【题型】解答题　【知识点】平面几何　【难度】medium
新定义：在直角三角形中，直角边与斜边之差的绝对值较小的一个称为该直角三角形的“正减值”；直角三角形两直角边之差的绝对值称为该直角三角形的“余减值”。

(1) 求证：当直角三角形“正减值”最大时“余减值”最小；

(2) 设某直角三角形正减值的大小为 $\alpha$，余减值的大小为 $\beta$，试判断“$\sin\alpha + \sin\beta = 2$”是“该直角三角形三边长度可构成等差数列”的什么条件并说明理由；

(3) 如图所示，从双曲线 $\frac{x^2}{a^2} - \frac{y^2}{b^2} = 1\ (a>0,b>0)$ 的左焦点 $F$ 引圆 $x^2 + y^2 = a^2$ 的切线，切点为 $T$，延长 $FT$ 交双曲线右支于点 $P$，若 $M$ 为线段 $FP$ 的中点，$O$ 为坐标原点，且 $|MT|>a$，请选择图中任意几点连接（不添加点），构造出两个直角三角形，满足其中一个直角三角形的正减值与另一个直角三角形的余减值相同并说明理由。
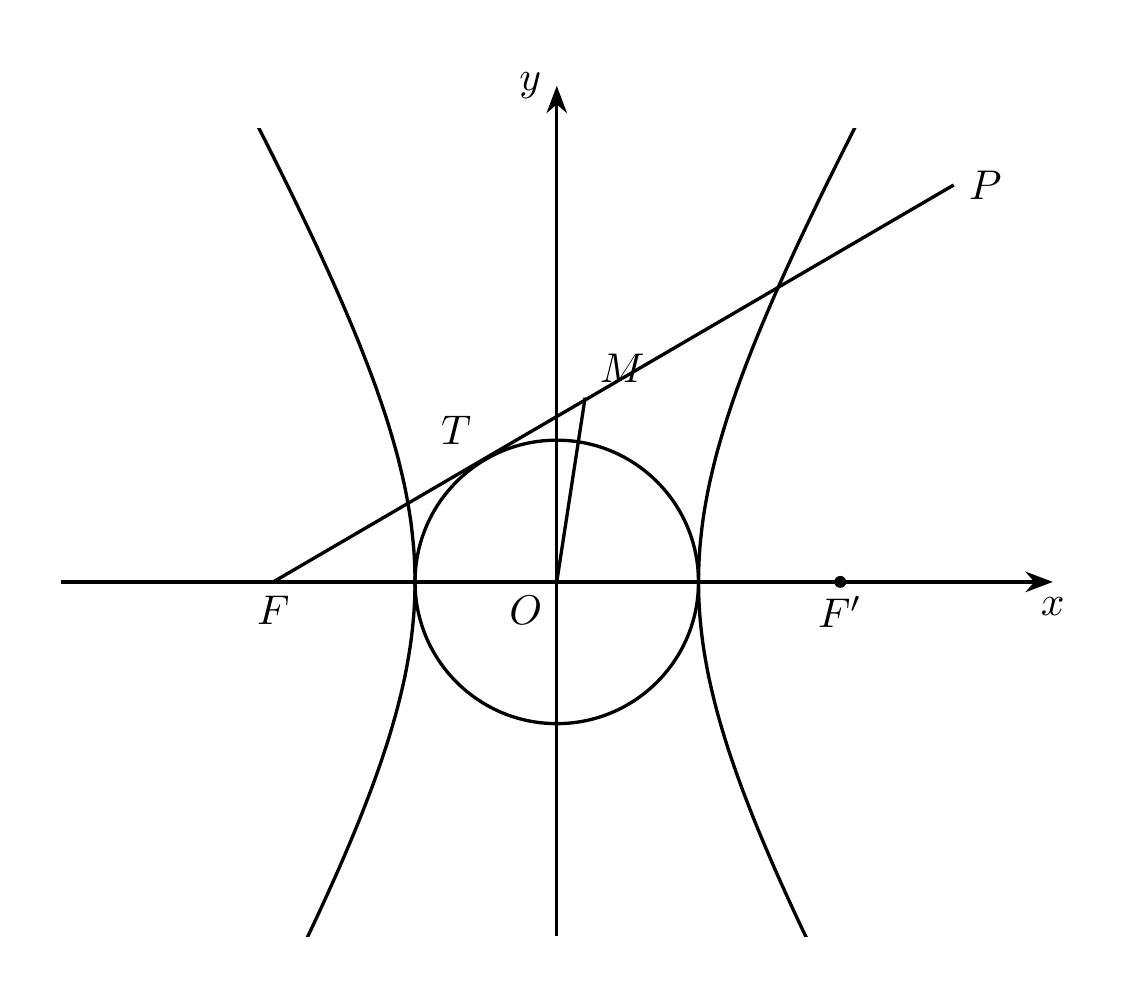
【解答】
\textbf{【答案】}
(1) 证明见解析
(2) 既不充分也非必要条件，理由见解析
(3) 连接 $OT$，理由见解析

\vspace{1em}
\textbf{【分析】}
(1) 设三边 $a \leq b < c$，则正减值 $d = c - b$，解 $a = \sqrt{d(2b + d)}$ 得 $d \leq b$ 得出 $d$ 的最大值，进而计算此时三边长度即可判断；
(2) 当三边成等差数列时 $\alpha = \beta$，当 $\sin\alpha + \sin\beta = 2$ 时 $\sin\alpha = \sin\beta = 1$，由 $\alpha = \beta$ 和 $\sin\alpha = \sin\beta = 1$ 的关系可判断；
(3) 连接 $OT$，根据三角形的中位线和双曲线的定义得出 $|MO| = |MF| - a$，再计算 $\triangle OFT$ 的“余减值”和 $\triangle OTM$ 的“正减值”即可。

\vspace{1em}
\textbf{【详解】}
(1) 由定义设三边 $a \leq b < c$，则正减值 $d = c - b$，

则
\[
a = \sqrt{c^2 - b^2} = \sqrt{(c - b)(c + b)} = \sqrt{d(2b + d)},
\]

因 $a \leq b$，则 $\sqrt{d(2b + d)} \leq b$，得
\[
\left( \frac{d}{b} \right)^2 + 2\left( \frac{d}{b} \right) - 1 \leq 0,
\]
解得 $\frac{d}{b} \leq \sqrt{2} - 1$，

即 $d \leq (\sqrt{2} - 1)b$，则正减值的最大值为 $(\sqrt{2} - 1)b$。

此时
\[
a = \sqrt{(\sqrt{2}-1)b \times \left[2b + (\sqrt{2}-1)b\right]} = b,
\]
则该三角形为等腰直角三角形，余减值为 $0$ 最小。

故当直角三角形“正减值”最大时“余减值”最小；

(2) 既不充分也非必要条件，证明如下：

设 $a \leq b < c$，则“正减值” $\alpha = c - b$，“余减值” $\beta = b - a$，

则三边成等差数列的充要条件为 $c - b = b - a$，即 $\alpha = \beta$；

$\sin\alpha + \sin\beta = 2$ 的充要条件为 $\sin\alpha = \sin\beta = 1$，

即 $\alpha = \frac{\pi}{2} + 2k_1\pi,\ k_1 \in \mathbb{N}^*$，$\beta = \frac{\pi}{2} + 2k_2\pi,\ k_2 \in \mathbb{N}^*$；

显然 $\alpha = \beta$ 是 $\alpha = \frac{\pi}{2} + 2k_1\pi,\ k_1 \in \mathbb{N}^*$，$\beta = \frac{\pi}{2} + 2k_2\pi,\ k_2 \in \mathbb{N}^*$ 的既不充分也非必要条件，

综上，“$\sin\alpha + \sin\beta = 2$”是“该直角三角形三边长度可构成等差数列”的既不充分也非必要条件；

(3) 连接 $OT$，则两三角形为 $\triangle OFT$ 和 $\triangle OTM$，

因为点 $O,M$ 分别是 $FF'$ 和 $FP$ 的中点，

所以
\[
|MO| = \frac{1}{2}|PF'| = \frac{1}{2}(|PF| - 2a) = \frac{1}{2}|PF| - a = |MF| - a,
\]
\[
\therefore |MO| - |MT| = |MF| - |MT| - a = |FT| - a = |FT| - |OT|,
\]

综上：$\triangle OFT$ 的余减值和 $\triangle OTM$ 正减值大小相同。

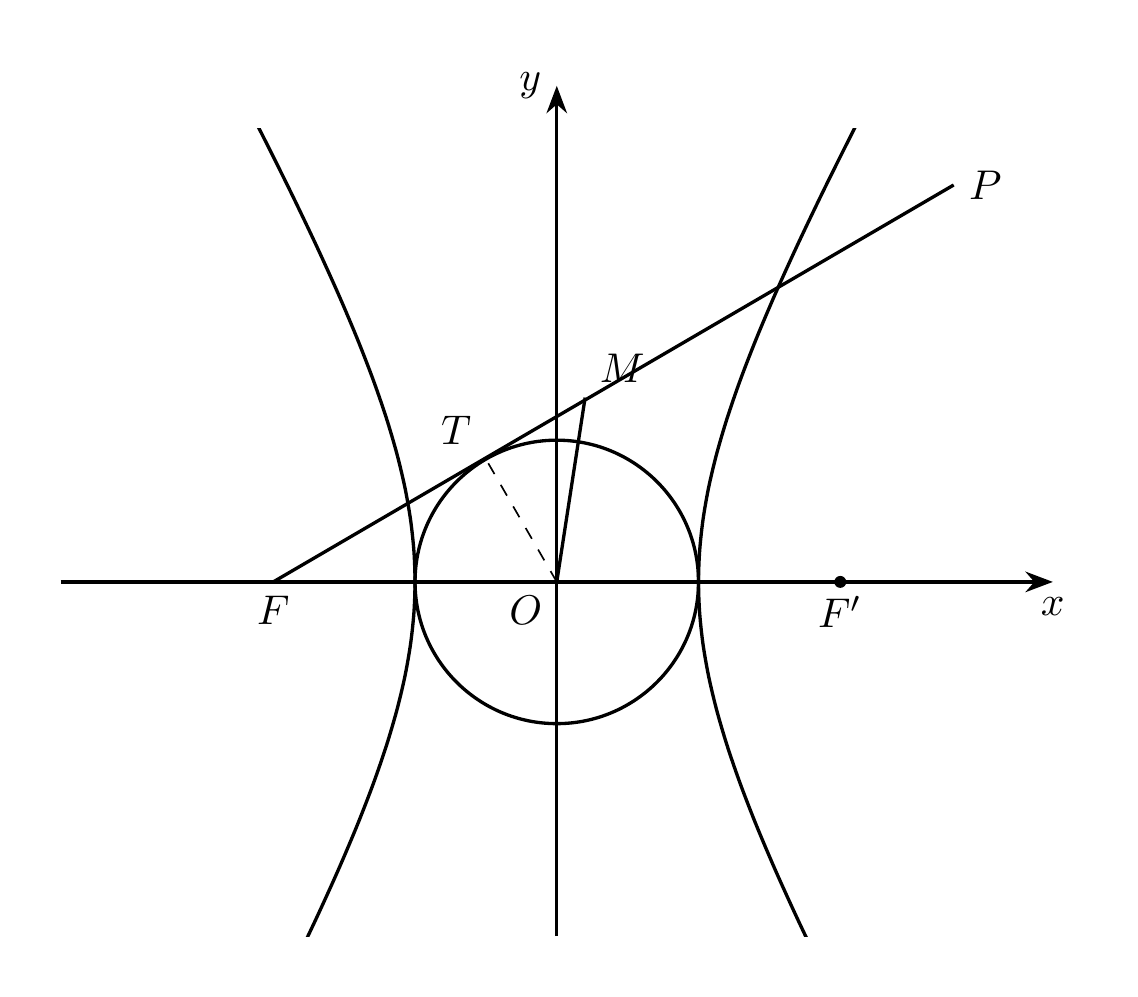